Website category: university
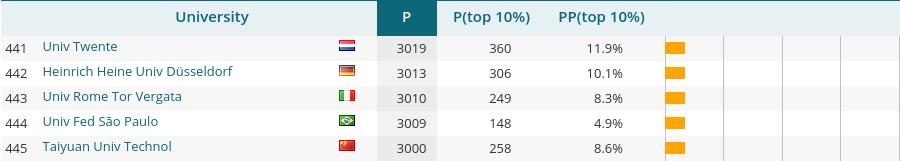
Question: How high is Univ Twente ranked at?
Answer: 441

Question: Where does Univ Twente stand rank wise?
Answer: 441

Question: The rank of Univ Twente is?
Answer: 441

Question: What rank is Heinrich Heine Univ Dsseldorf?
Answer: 442

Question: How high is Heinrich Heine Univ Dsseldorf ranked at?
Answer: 442

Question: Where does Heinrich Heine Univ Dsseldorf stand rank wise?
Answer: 442

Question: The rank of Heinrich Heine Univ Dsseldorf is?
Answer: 442

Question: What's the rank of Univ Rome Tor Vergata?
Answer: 443

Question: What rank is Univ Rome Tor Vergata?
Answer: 443

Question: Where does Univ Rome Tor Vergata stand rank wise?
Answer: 443

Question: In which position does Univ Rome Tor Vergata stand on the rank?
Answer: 443

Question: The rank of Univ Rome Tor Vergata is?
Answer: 443

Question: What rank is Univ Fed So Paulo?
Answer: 444

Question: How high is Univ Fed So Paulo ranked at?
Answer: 444

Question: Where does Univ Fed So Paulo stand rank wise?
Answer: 444

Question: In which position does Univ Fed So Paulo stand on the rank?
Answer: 444

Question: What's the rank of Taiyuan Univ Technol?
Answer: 445

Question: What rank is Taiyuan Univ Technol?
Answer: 445

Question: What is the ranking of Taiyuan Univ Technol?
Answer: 445

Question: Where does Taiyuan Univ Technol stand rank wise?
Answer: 445

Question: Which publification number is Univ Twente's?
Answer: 3019

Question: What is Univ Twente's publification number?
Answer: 3019

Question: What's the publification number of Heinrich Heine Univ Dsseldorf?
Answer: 3013

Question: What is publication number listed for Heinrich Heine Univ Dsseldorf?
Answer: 3013

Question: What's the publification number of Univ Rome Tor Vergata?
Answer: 3010

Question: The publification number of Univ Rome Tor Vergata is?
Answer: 3010

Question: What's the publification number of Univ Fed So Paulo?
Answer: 3009

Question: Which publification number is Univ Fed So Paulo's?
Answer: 3009

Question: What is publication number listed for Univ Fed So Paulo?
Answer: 3009

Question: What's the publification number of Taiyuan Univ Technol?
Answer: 3000

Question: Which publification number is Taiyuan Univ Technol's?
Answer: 3000

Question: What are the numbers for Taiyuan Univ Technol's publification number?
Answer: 3000

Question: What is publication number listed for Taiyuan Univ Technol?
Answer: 3000

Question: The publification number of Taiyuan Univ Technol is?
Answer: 3000

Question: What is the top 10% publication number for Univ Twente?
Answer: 360

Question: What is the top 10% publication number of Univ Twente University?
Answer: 360

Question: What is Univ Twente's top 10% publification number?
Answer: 360

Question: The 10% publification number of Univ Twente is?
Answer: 360

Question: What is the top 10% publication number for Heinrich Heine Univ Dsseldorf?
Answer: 306

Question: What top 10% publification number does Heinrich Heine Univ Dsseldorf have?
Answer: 306

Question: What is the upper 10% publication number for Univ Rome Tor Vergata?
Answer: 249

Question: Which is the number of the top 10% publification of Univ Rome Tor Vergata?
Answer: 249

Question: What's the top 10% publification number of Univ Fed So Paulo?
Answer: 148

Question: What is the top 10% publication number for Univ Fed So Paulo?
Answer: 148

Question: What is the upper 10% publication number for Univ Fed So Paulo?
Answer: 148

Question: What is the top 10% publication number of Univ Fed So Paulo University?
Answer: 148

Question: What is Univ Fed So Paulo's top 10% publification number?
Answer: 148

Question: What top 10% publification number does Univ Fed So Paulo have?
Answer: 148

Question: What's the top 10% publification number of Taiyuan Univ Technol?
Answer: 258

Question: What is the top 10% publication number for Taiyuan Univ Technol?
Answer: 258

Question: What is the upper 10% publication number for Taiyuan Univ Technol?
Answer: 258

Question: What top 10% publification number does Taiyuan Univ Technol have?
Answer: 258

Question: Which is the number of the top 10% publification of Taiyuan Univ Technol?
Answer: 258

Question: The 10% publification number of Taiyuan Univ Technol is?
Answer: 258

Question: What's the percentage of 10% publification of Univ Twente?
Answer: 11.9%

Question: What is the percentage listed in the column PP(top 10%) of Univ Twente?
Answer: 11.9%

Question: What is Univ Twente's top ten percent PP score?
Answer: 11.9%

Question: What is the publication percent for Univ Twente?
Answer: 11.9%

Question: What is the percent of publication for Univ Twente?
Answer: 11.9%

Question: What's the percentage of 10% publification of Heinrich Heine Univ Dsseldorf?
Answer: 10.1%

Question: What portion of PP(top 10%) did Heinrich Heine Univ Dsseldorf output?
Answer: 10.1%

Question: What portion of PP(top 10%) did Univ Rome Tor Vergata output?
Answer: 8.3%

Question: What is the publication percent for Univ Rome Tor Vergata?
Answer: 8.3%

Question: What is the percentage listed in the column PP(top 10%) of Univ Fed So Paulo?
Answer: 4.9%